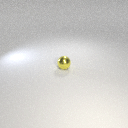
small yellow metal sphere